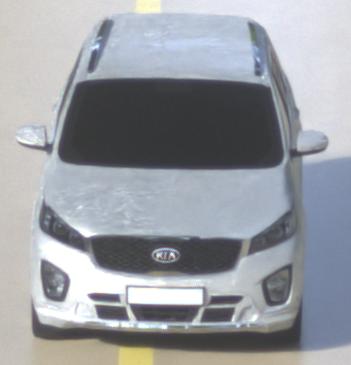
Make: KIA
Model: Sorento 2.2 CRDi
Detailed model: Sorento (UM)
Model produced from: 2015/03
Model produced until: 2017/10
Doors: 5
Color: white
Road condition: wet road
Daytime: morning or afternoon
Contrast: low contrast